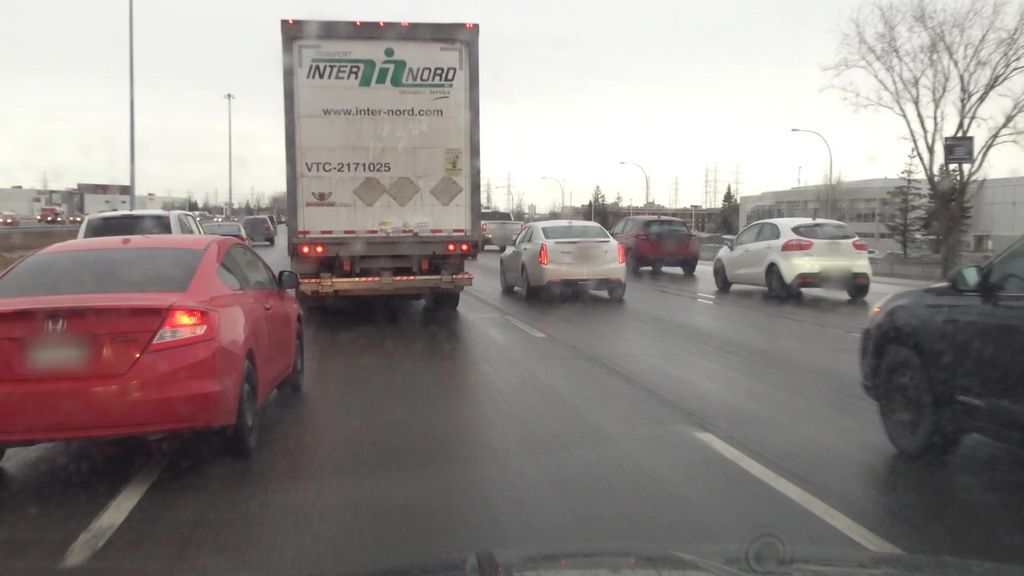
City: montreal